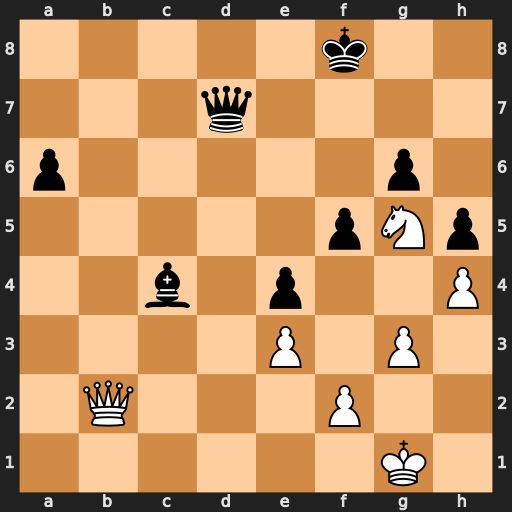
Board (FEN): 5k2/3q4/p5p1/5pNp/2b1p2P/4P1P1/1Q3P2/6K1
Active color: w
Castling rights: -
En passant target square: -
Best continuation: Qb4+ Ke8 Qxc4